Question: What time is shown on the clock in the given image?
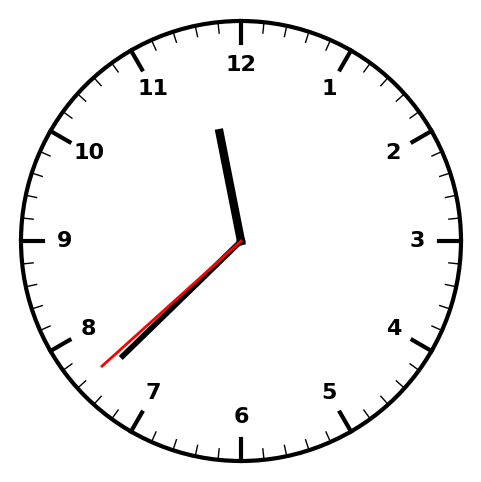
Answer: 11:37:38